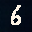
Label: 6